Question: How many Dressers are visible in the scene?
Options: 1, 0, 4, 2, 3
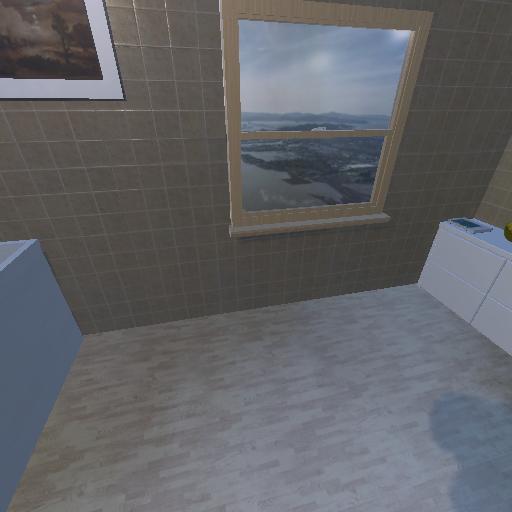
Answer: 1